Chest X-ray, AP view. Patient: 38 years old, sex F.
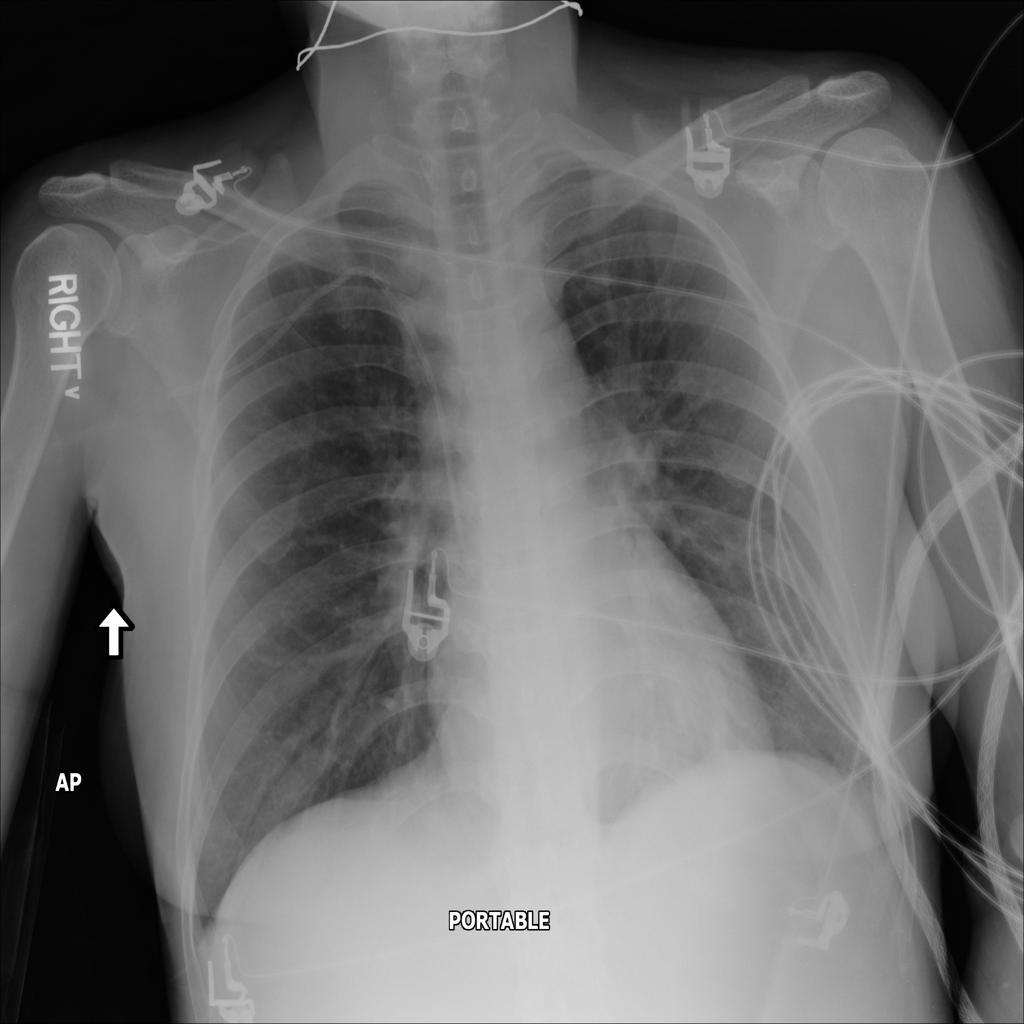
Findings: No Finding